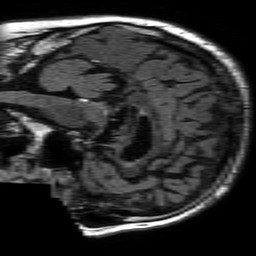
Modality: FLAIR
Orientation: sagittal
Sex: male
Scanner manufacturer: philips
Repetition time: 11 s
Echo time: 0.125 s